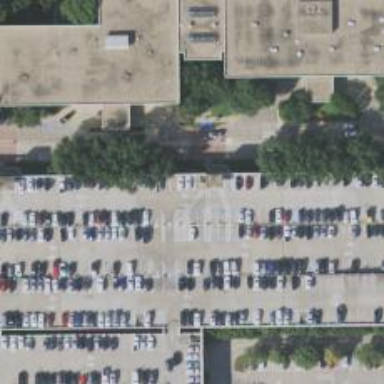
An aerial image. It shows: Parking space.